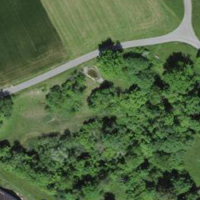
EUNIS habitat code: 52
Species observed at this site:
Lonicera acuminata